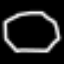
Label: octagon